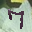
Label: 7